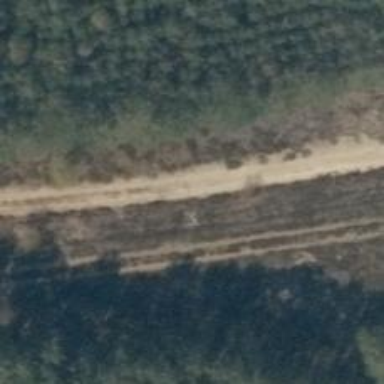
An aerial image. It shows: Track with grade 4 track type.